Question: I have a 'TextBox' that grows in size vertically when I enter text. This is how it appears:

This is a problem because it pushes everything else on the screen down as soon as I enter text.
This is how I create the 'TextBox':
'''
<TextBox x:Name="myTextBox" BorderThickness="1" Margin="0" FontSize="30"
Background="Transparent" BorderBrush="Red"
TextAlignment="Center" InputScope="Number" />
'''
I don't think I'm doing anything out of the ordinary in terms of how the 'TextBox' is created.
What can I do to either prevent the 'TextBox' from growing, or to prevent everything on the screen getting pushed down when it grows?
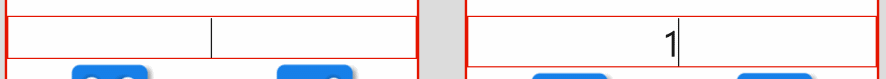
Answer: Try setting the "Height" attribute. That should prevent the box from growing.